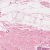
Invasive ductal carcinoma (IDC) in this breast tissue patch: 0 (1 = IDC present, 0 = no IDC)